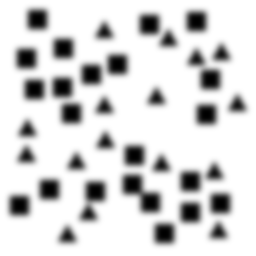
Squares: 22
Triangles: 16
Stars: 0
Total shapes: 38